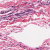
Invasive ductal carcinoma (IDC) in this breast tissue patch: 0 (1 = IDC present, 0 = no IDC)